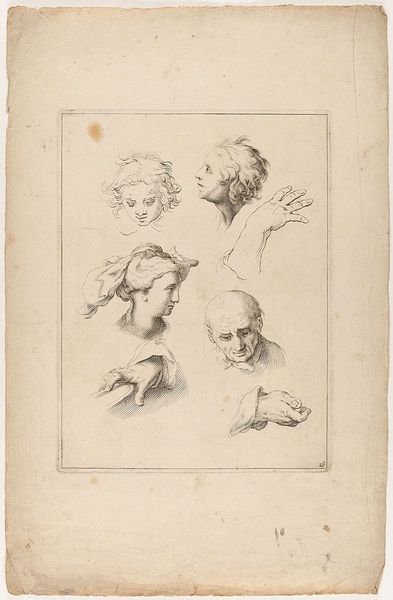
Titel: Kopf- und Handstudie, Blatt 16 aus der Folge 'Fondamenten der Teecken-Konst aerdigh geinvertaert door Abraham Bloemaert'
Künstler: Abraham Bloemaert
Standort: Hamburg
Institution: Museum für Kunst und Gewerbe Hamburg
Schlagwörter: akt, hand, kopf, arm, gesicht, figur, papier, grafik, graphik, fotografie, photographie, druckgraphik, druckgrafik, stich, kopfstudie, kupferstich, teile, anatomiestudie, handstudie, gerippt, figurenstudie, zeichenkunst, reproduktionen, druckerzeugnisse, körper, körperteile, körpers, ornamentstich, vorlageblätter